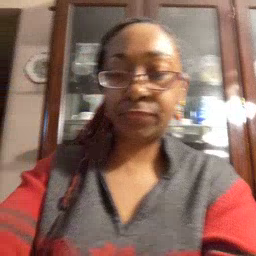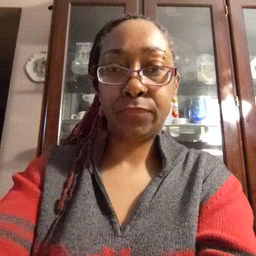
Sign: face